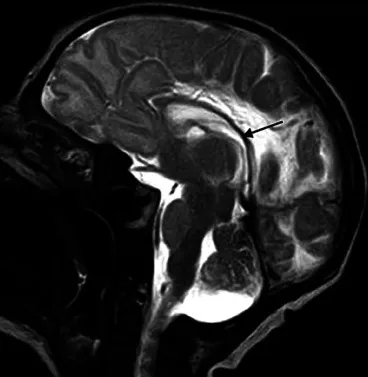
(C) Corpus callosum thickness reduction (black arrow).
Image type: radiology (mri)